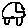
Label: car